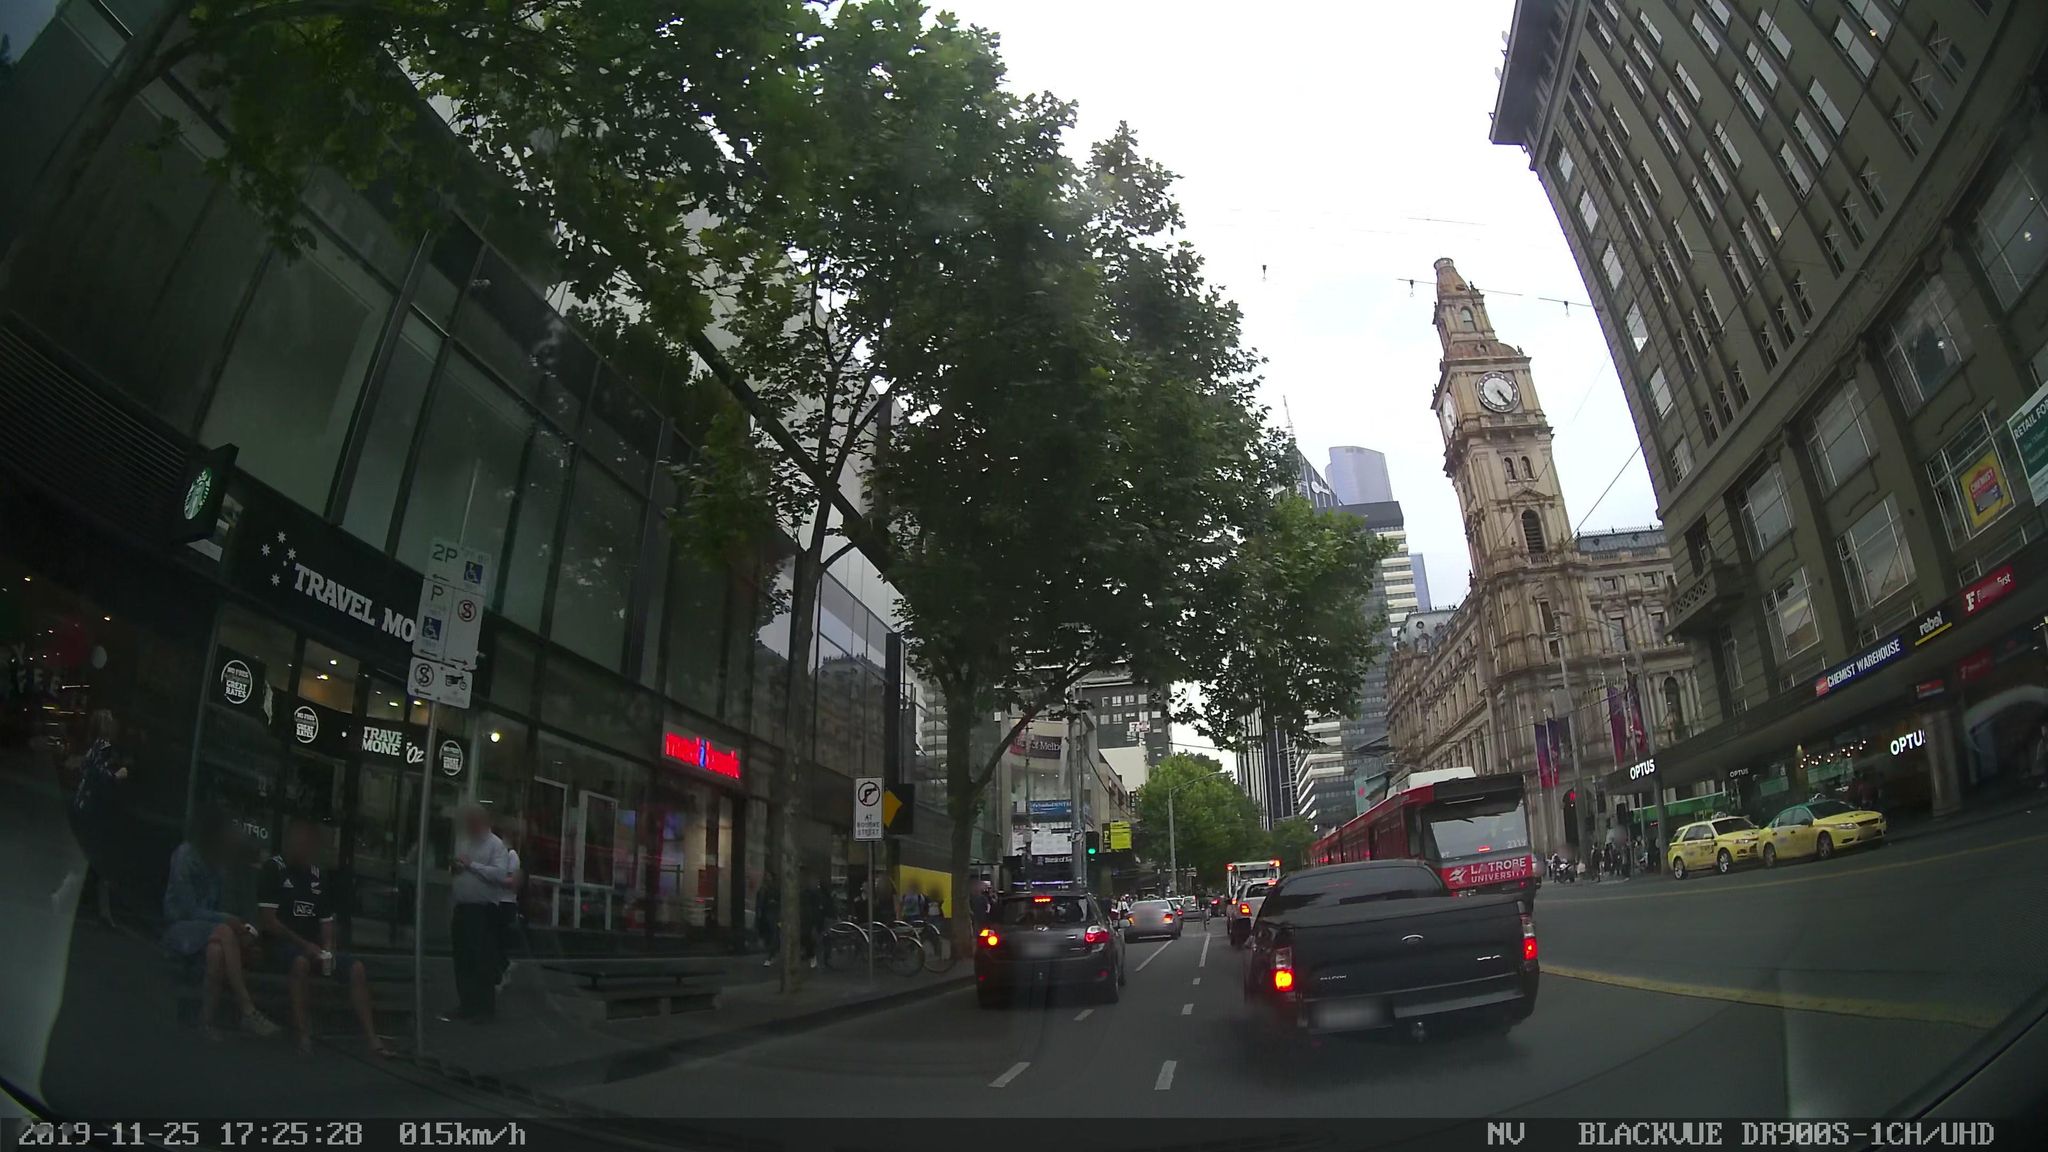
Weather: cloudy
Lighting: day
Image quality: good
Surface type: driving surface
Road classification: steps, corridor
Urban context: urban centre
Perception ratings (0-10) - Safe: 9.09, Lively: 9.7, Beautiful: 8.2, Boring: 0.54, Depressing: 6.43, Wealthy: 7.86